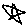
Label: star